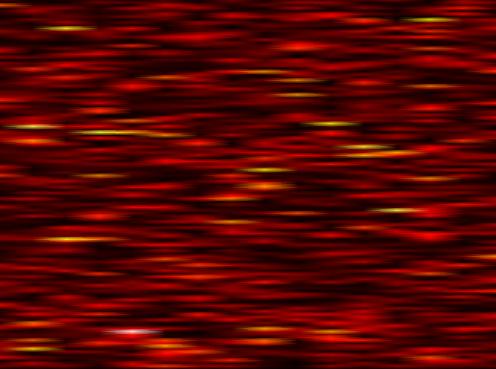
Label: FOFDM